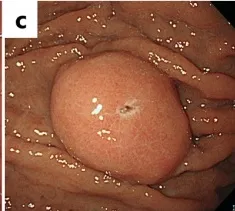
C. The tumor size had grown to 16 mm when performing biopsy with no malignancy one year prior. (short arrows) and internal liquid shown (long arrows).
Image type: endoscopy (gi_endoscopy)